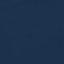
Land use / land cover: SeaLake